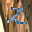
Label: 2